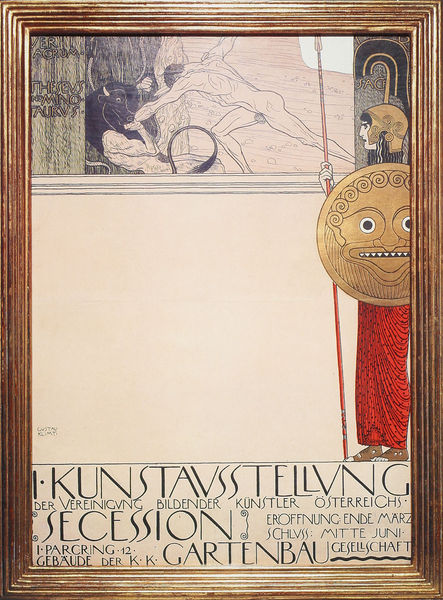
Titel: Plakat für die Ausstellung der “I. Secession” (vor der Zensur)
Künstler: Gustav Klimt
Institution: Privatsammlung
Schlagwörter: held, kampf, körper, mann, nackt, braun, frau, mund, männer, nase, schwarz, weiss, rot, augen, gesicht, rahmen, bild, gold, lippen, rand, lanze, jugendstil, schild, text, waffe, plakat, helm, kunst, mythologie, göttin, rüstung, rom, ausstellung, zähne, minotaurus, krieger, speer, stier, athlet, athene, minerva, art deco, secession, gartenbau, theseus